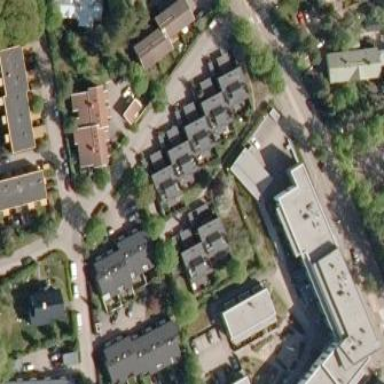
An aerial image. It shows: Terrace building.